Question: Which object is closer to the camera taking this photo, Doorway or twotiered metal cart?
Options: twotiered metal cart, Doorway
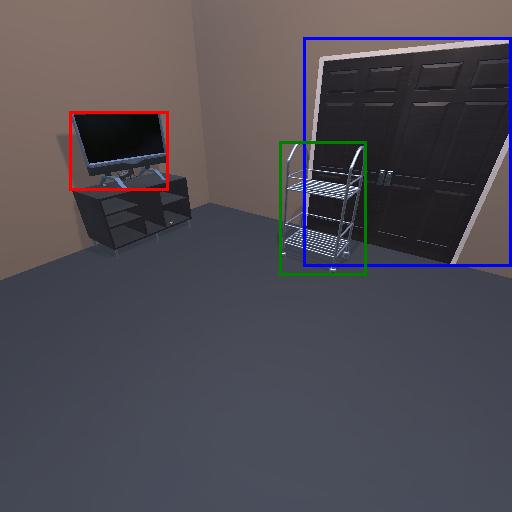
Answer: twotiered metal cart